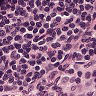
Metastatic tissue present: no